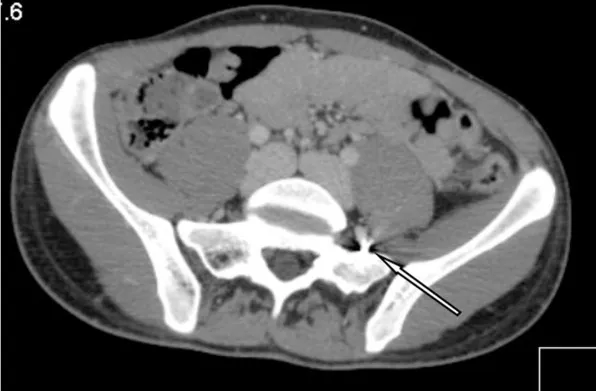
Axial post contrast CT image.
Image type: radiology (ct)